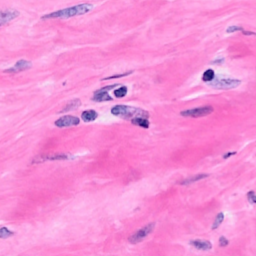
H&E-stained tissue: Breast